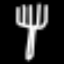
Label: fork